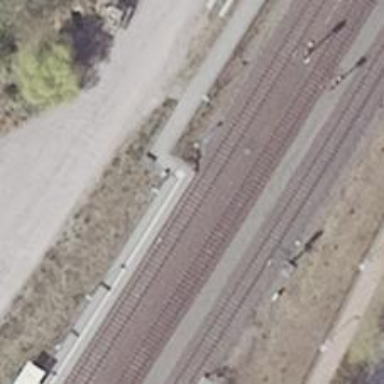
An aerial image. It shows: Platform edge at railway station.